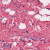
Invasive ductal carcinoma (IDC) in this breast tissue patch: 1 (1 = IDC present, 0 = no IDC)